Question: How can I create an Actionbar title with scrolling where clicking on a particular title item moves to the corresponding page?
You can see this functionality in Google Drive app in android mobile phones:

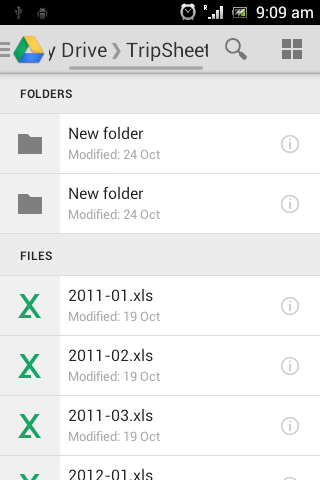
Answer: You could create a custom actionBar with a textView for the title that has:
'''
android:scrollHorizontally="true"
'''
That should get the desired effect.